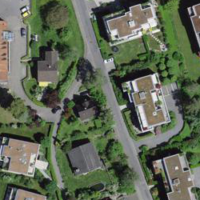
EUNIS habitat code: 55
Species observed at this site:
Cardamine pratensis